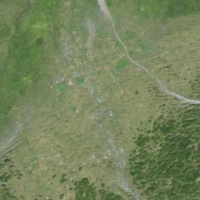
EUNIS habitat code: 23
Species observed at this site:
Rhododendron ferrugineum